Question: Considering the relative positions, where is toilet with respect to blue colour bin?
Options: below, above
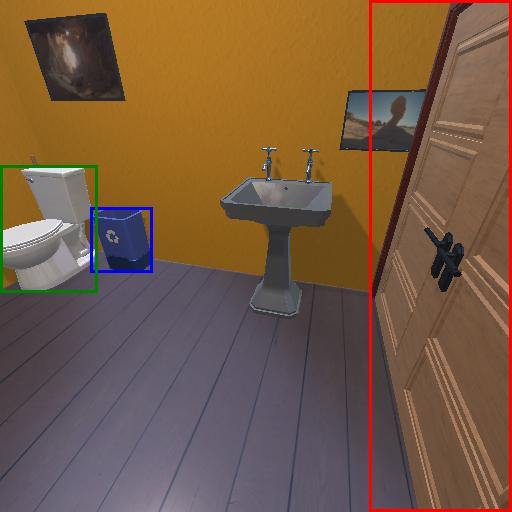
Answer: below